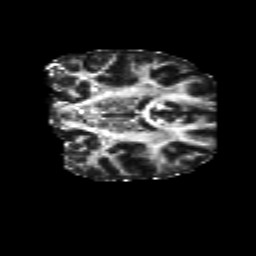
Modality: FA
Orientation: coronal
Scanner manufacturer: siemens
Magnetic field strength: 3 T
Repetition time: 6.8 s
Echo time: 0.093 s